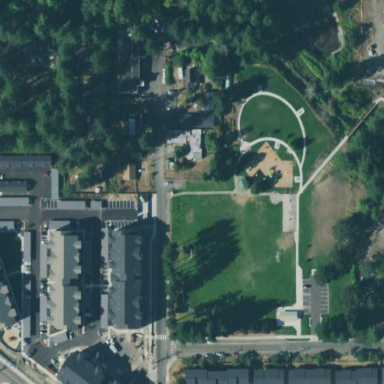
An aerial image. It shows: Lovely park for leisure and relaxation.